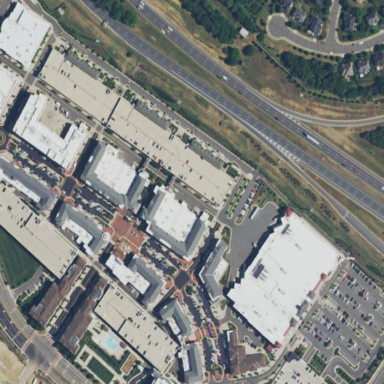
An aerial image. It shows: Retail area.